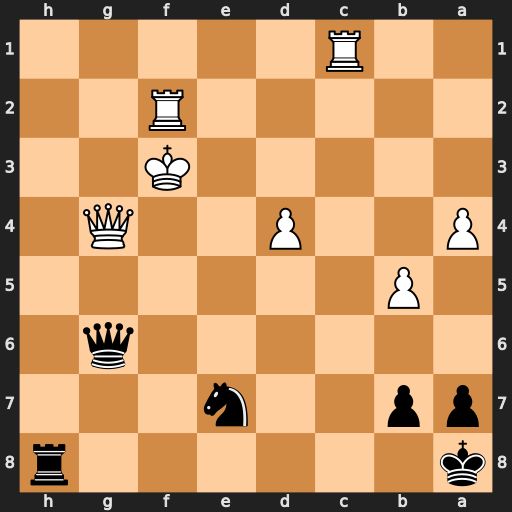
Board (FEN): k6r/pp2n3/6q1/1P6/P2P2Q1/5K2/5R2/2R5
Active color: b
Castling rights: -
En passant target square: -
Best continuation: Rf8+ Kg3 Qxg4+ Kxg4 Rxf2